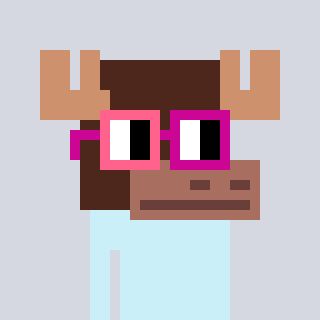
a pixel art character with square pink and red glasses, a moose-shaped head and a darkpink-colored body on a cool background